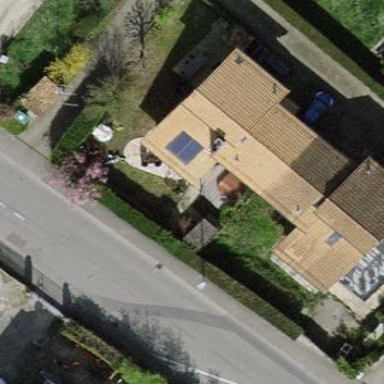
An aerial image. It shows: Semidetached house.